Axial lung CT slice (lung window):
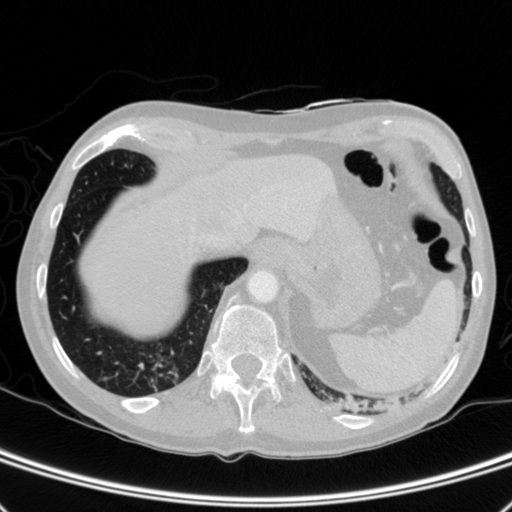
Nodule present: no